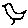
Label: bird